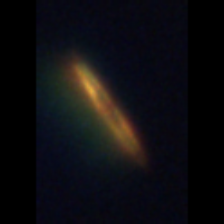
Taxon: Pennate
Group: Diatoms